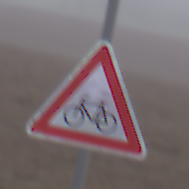
Verkehrszeichen: RadverkehrRechts
Umgebung: Outdoor, RoadRail
Tageszeit: MorningAfternoon
Wetter: Overcast
Licht: Natural
Jahreszeit: NotSpecified
Kontrast: LowContrast